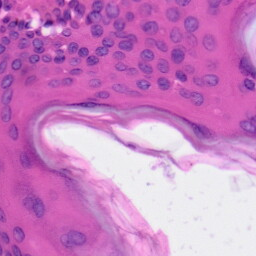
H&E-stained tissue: Skin